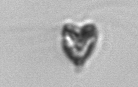
Label: Pyramimonas_longicauda